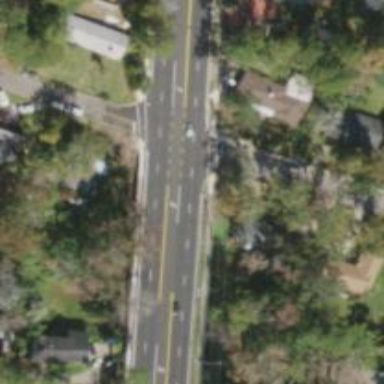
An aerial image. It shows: Secondary road with asphalt surface.